Question: I'm working on a small little thing here for school. After hours of researching, and a ton of errors and logic reworking I've almost completed my little program here.
I'm trying to take user input, store it into the string, get a character array from the string ( dont ask why, I just have to put this into a character array ), then get the reversed order of the phrase that the user entered. Here is my code:
'''
#include "stdafx.h"
#include <iostream>
#include <String>
#include <cstring>
using namespace std;
using namespace System;
#pragma hdrstop
char* getCharArray(string);
string reversePhrase( int, char* );
void main(void)
{
string sPhrase = "";
int sSize = 0;
string sReversed = "";
char* cPhrase = NULL;
cout << "Welcome to the You Type It & We'll Reverse it! [Version 1.0] " << endl;
cout << "This program will reverse your phrase, and count how many characters are in it!" << endl;
cout << "To begin just enter a phrase." << endl;
cout << "Enter a phrase: ";
getline( cin, sPhrase);
sSize = sPhrase.length();
cout << endl;
cPhrase = getCharArray(sPhrase);
sReversed = reversePhrase( sSize, cPhrase );
cout << sReversed;
system("pause");
}
string reversePhrase(int size , char* cPhrase)
{
string sReversed = "";
int place = size;
for ( int i = 0; i < size ; i ++ )
{
sReversed.append(1, cPhrase[place]);
cout << "Current string: " << sReversed << endl;
cout << "Current character: " << cPhrase[place] << endl;
place--;
}
return sReversed;
}
char* getCharArray(string sPhrase)
{
int size = 1;
size = sPhrase.length();
char* cArray = NULL;
cArray = new char[size];
for (int i = 0 ; i < size ; i++)
{
cArray[size] = sPhrase.at(i);
}
return cArray;
}
'''
When I type in "ownage" into the program, this is what I get returned:

It is almost like my Character Array is getting garbage collected before it can use all of the characters. This is probably an easy fix but, I just don't see how I can get around this one.
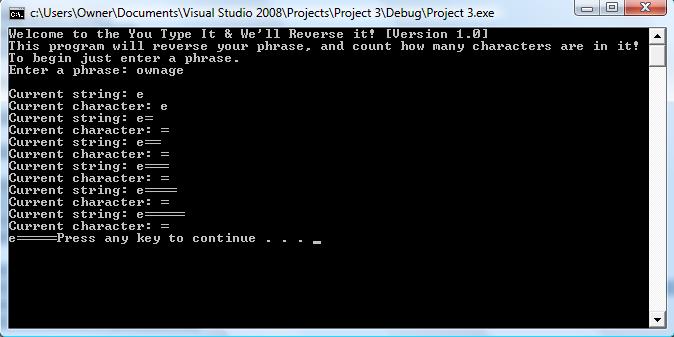
Answer: Try rewriting getCharArray like this
'''
char* getCharArray(string sPhrase)
{
int size = 1;
size = sPhrase.length();
char* cArray = NULL;
cArray = new char[size+1]; // NOTE
for (int i = 0 ; i < size ; i++)
{
cArray[i] = sPhrase.at(i); // NOTE
}
}
cArray[size]=0; // NOTE
return cArray;
}
'''
Note that the assignment in the loop now uses the index variable. Also, you need to allocate one extra char in the array to set the null terminator for the string and then you need to set it at the end.
You'll also need to think about deallocating the array at some point